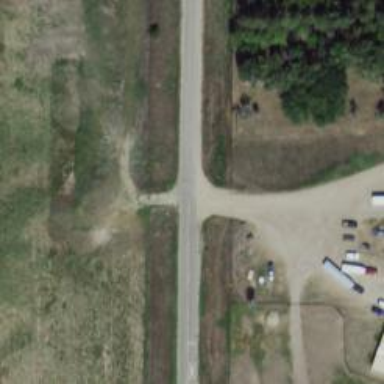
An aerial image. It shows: Unclassified road.